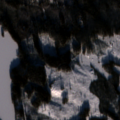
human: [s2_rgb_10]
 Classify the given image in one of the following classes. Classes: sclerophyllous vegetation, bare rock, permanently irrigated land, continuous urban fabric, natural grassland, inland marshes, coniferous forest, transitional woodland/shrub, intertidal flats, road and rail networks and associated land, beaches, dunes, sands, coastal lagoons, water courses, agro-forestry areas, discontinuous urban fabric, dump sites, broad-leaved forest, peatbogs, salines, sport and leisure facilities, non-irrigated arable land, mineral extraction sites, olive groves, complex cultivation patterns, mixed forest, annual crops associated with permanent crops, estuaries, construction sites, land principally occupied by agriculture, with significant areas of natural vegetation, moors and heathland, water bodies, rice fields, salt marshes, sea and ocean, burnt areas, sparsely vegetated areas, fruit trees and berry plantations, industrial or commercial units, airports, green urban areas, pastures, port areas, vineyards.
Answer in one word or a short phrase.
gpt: coniferous forest, mixed forest, transitional woodland/shrub, water bodies